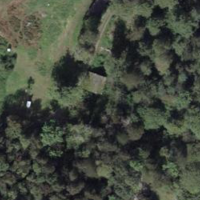
EUNIS habitat code: 41
Species observed at this site:
Certhia brachydactyla
Phylloscopus collybita
Turdus philomelos
Cuculus canorus
Anthus spinoletta
Fringilla coelebs
Sylvia atricapilla
Turdus merula